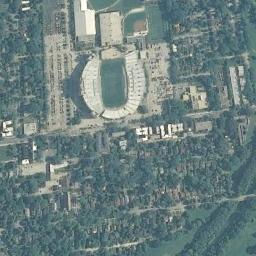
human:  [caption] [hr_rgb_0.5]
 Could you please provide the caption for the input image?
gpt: There are many trees around the stadium .

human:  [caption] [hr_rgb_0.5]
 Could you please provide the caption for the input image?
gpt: This stadium has a row of white signs on each side .

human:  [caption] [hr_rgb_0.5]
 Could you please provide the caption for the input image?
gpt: The stadium is on the grass next to some buildings and trees .

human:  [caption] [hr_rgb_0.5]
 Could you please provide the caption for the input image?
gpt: Oval stadium next to residential area and vegetation .

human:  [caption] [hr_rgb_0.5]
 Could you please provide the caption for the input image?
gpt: There are many buildings and green trees around the stadium .